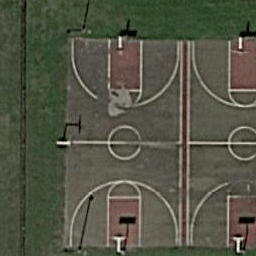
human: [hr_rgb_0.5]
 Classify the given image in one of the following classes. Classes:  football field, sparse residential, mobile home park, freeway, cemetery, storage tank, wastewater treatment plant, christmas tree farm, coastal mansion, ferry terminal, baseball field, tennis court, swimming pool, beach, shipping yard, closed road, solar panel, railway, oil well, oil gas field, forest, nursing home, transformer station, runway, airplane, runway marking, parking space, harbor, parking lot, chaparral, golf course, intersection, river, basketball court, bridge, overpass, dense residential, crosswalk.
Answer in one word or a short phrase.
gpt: basketball court